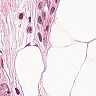
Metastatic tissue present: yes